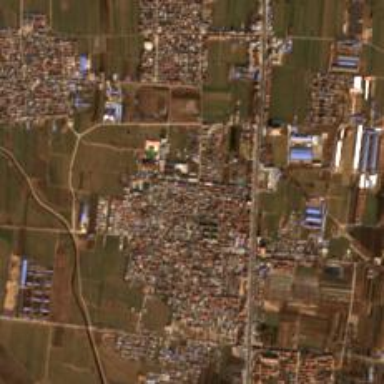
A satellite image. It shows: Ethnic township within town.